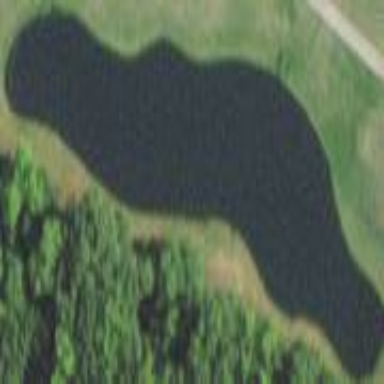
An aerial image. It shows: Water hazard on golf course. The hazard is natural water feature.